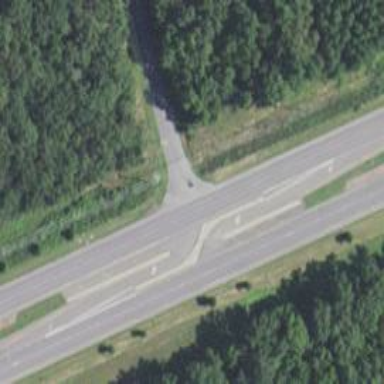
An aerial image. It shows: Trunk link road with asphalt surface.